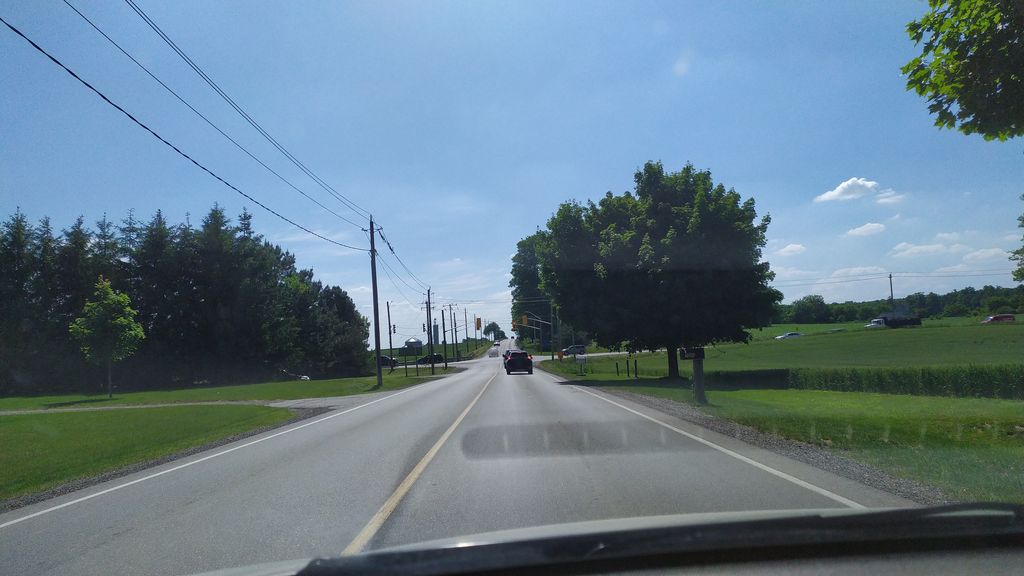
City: kitchener-waterloo